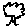
Label: tree